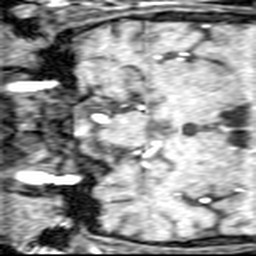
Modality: angio
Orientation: coronal
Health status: ill
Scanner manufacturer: siemens
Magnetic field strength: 1.5 T
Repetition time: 0.039 s
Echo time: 0.00502 s